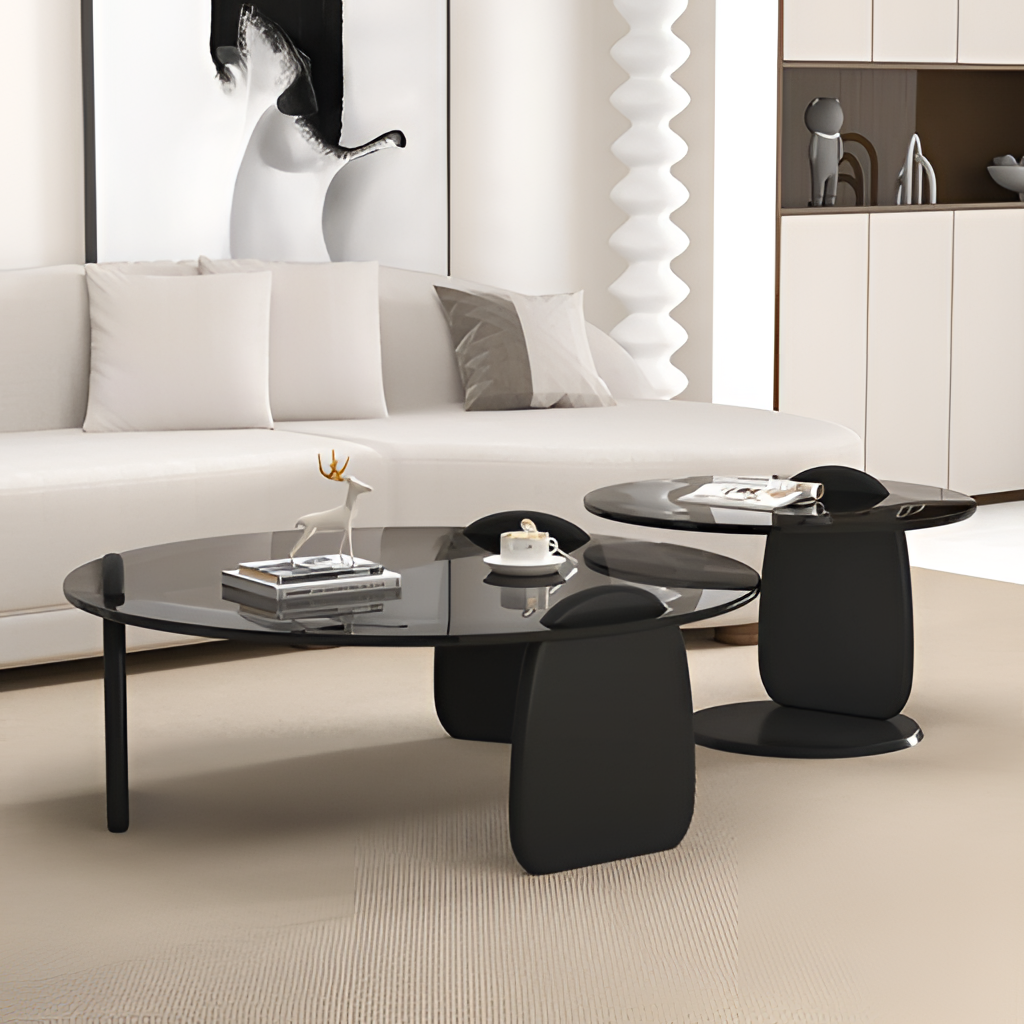
glass coffee table, living room, beige paint wallpaper, with solid pattern, modern, beige carpet flooring, with striped pattern